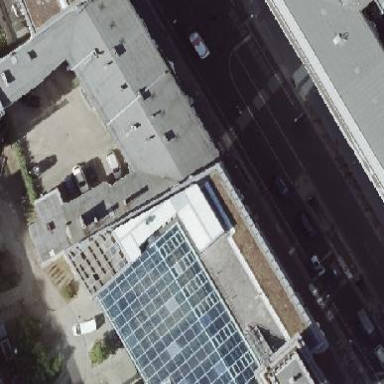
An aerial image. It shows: Commercial building with glass roof.